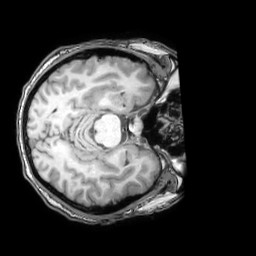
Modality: T1w
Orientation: axial
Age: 31
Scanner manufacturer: philips
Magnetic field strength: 3 T
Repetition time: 0.007 s
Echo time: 0.003501 s